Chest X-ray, PA view. Patient: 44 years old, sex M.
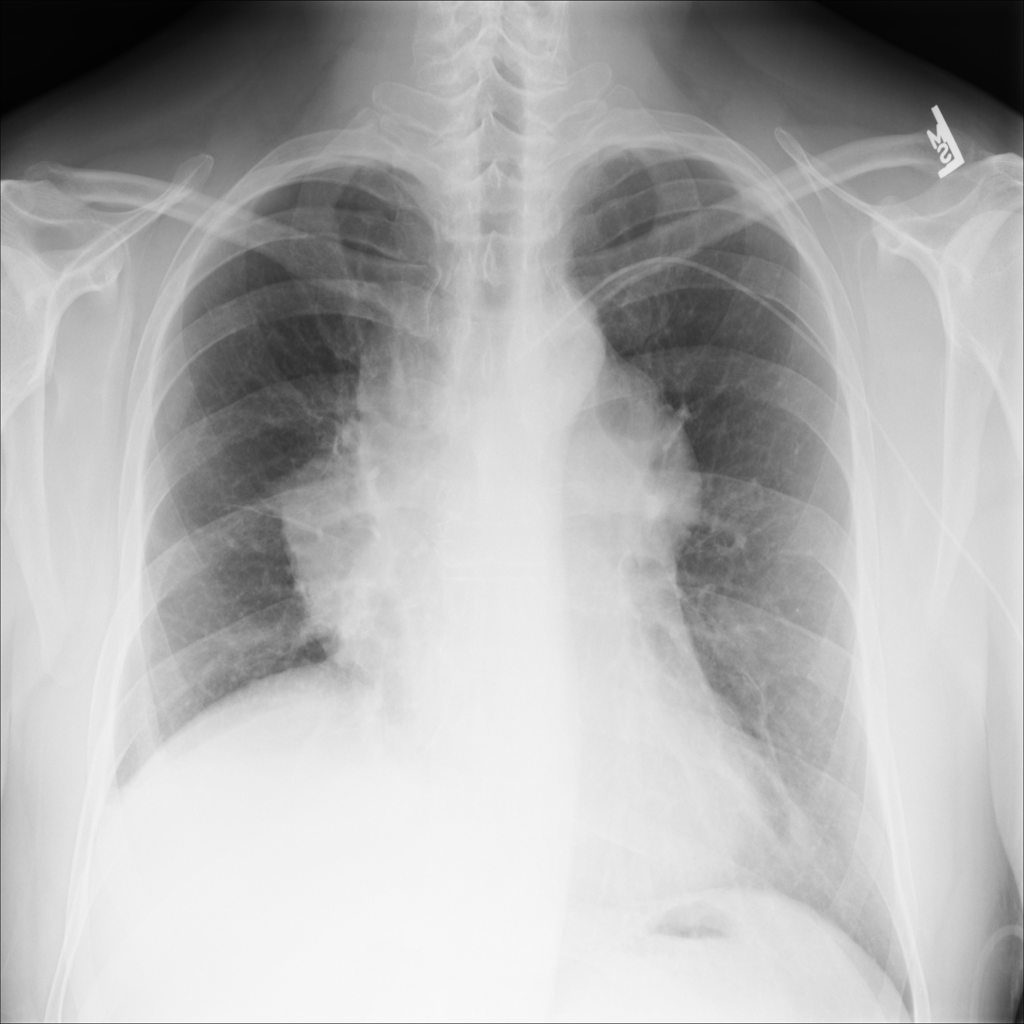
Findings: Effusion